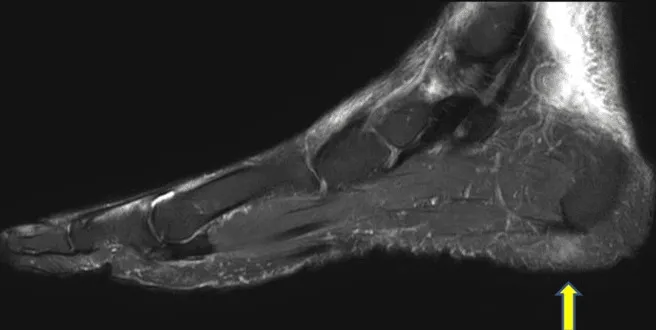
Right medial foot lesion.
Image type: radiology (mri)